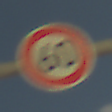
Verkehrszeichen: Geschwindigkeit60
Umgebung: Outdoor, Beach
Tageszeit: Midday
Wetter: PartlyCloudy
Licht: Natural
Jahreszeit: NotSpecified
Kontrast: HighContrast